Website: walmart
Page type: account-selection
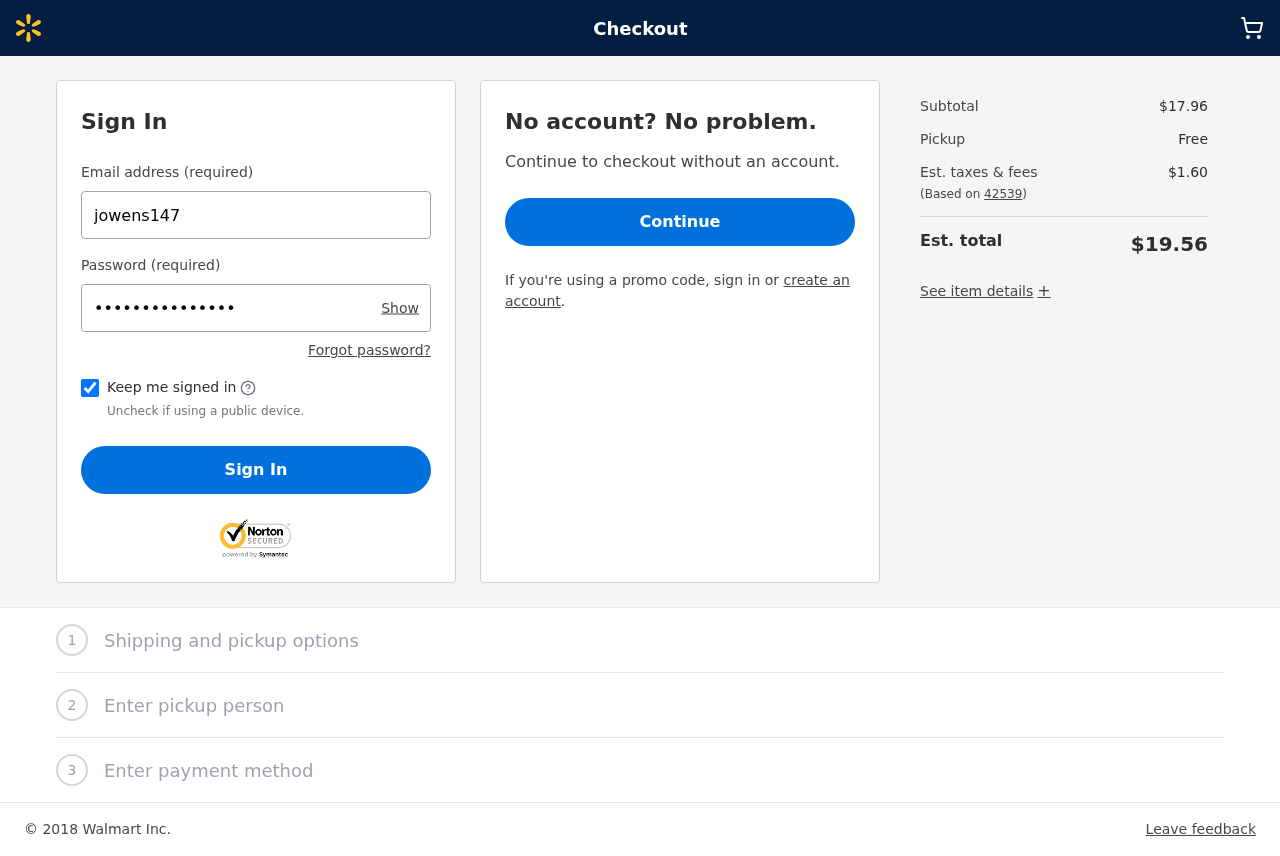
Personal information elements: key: PII_LOGIN_USERNAME
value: jowens147
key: PII_POSTCODE
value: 42539
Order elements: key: ORDER_SUBTOTAL
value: $17.96
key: ORDER_TAX
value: $1.60
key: ORDER_TOTAL
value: $19.56